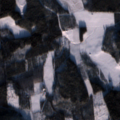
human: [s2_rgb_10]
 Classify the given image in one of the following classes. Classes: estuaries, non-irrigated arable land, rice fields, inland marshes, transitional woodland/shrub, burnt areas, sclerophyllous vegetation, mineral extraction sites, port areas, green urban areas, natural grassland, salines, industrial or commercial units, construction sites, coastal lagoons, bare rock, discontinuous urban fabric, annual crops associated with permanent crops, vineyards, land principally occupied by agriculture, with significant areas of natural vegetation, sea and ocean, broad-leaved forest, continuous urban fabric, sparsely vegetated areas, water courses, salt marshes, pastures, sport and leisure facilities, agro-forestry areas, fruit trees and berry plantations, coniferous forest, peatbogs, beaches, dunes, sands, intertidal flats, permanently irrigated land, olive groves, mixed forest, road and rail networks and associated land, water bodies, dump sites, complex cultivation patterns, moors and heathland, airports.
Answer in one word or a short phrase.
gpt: non-irrigated arable land, coniferous forest, mixed forest